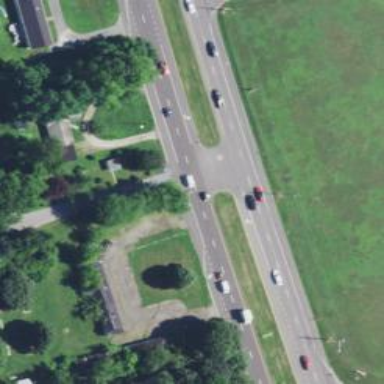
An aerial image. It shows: Trunk highway.